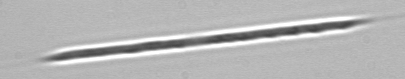
Label: Rhizosolenia